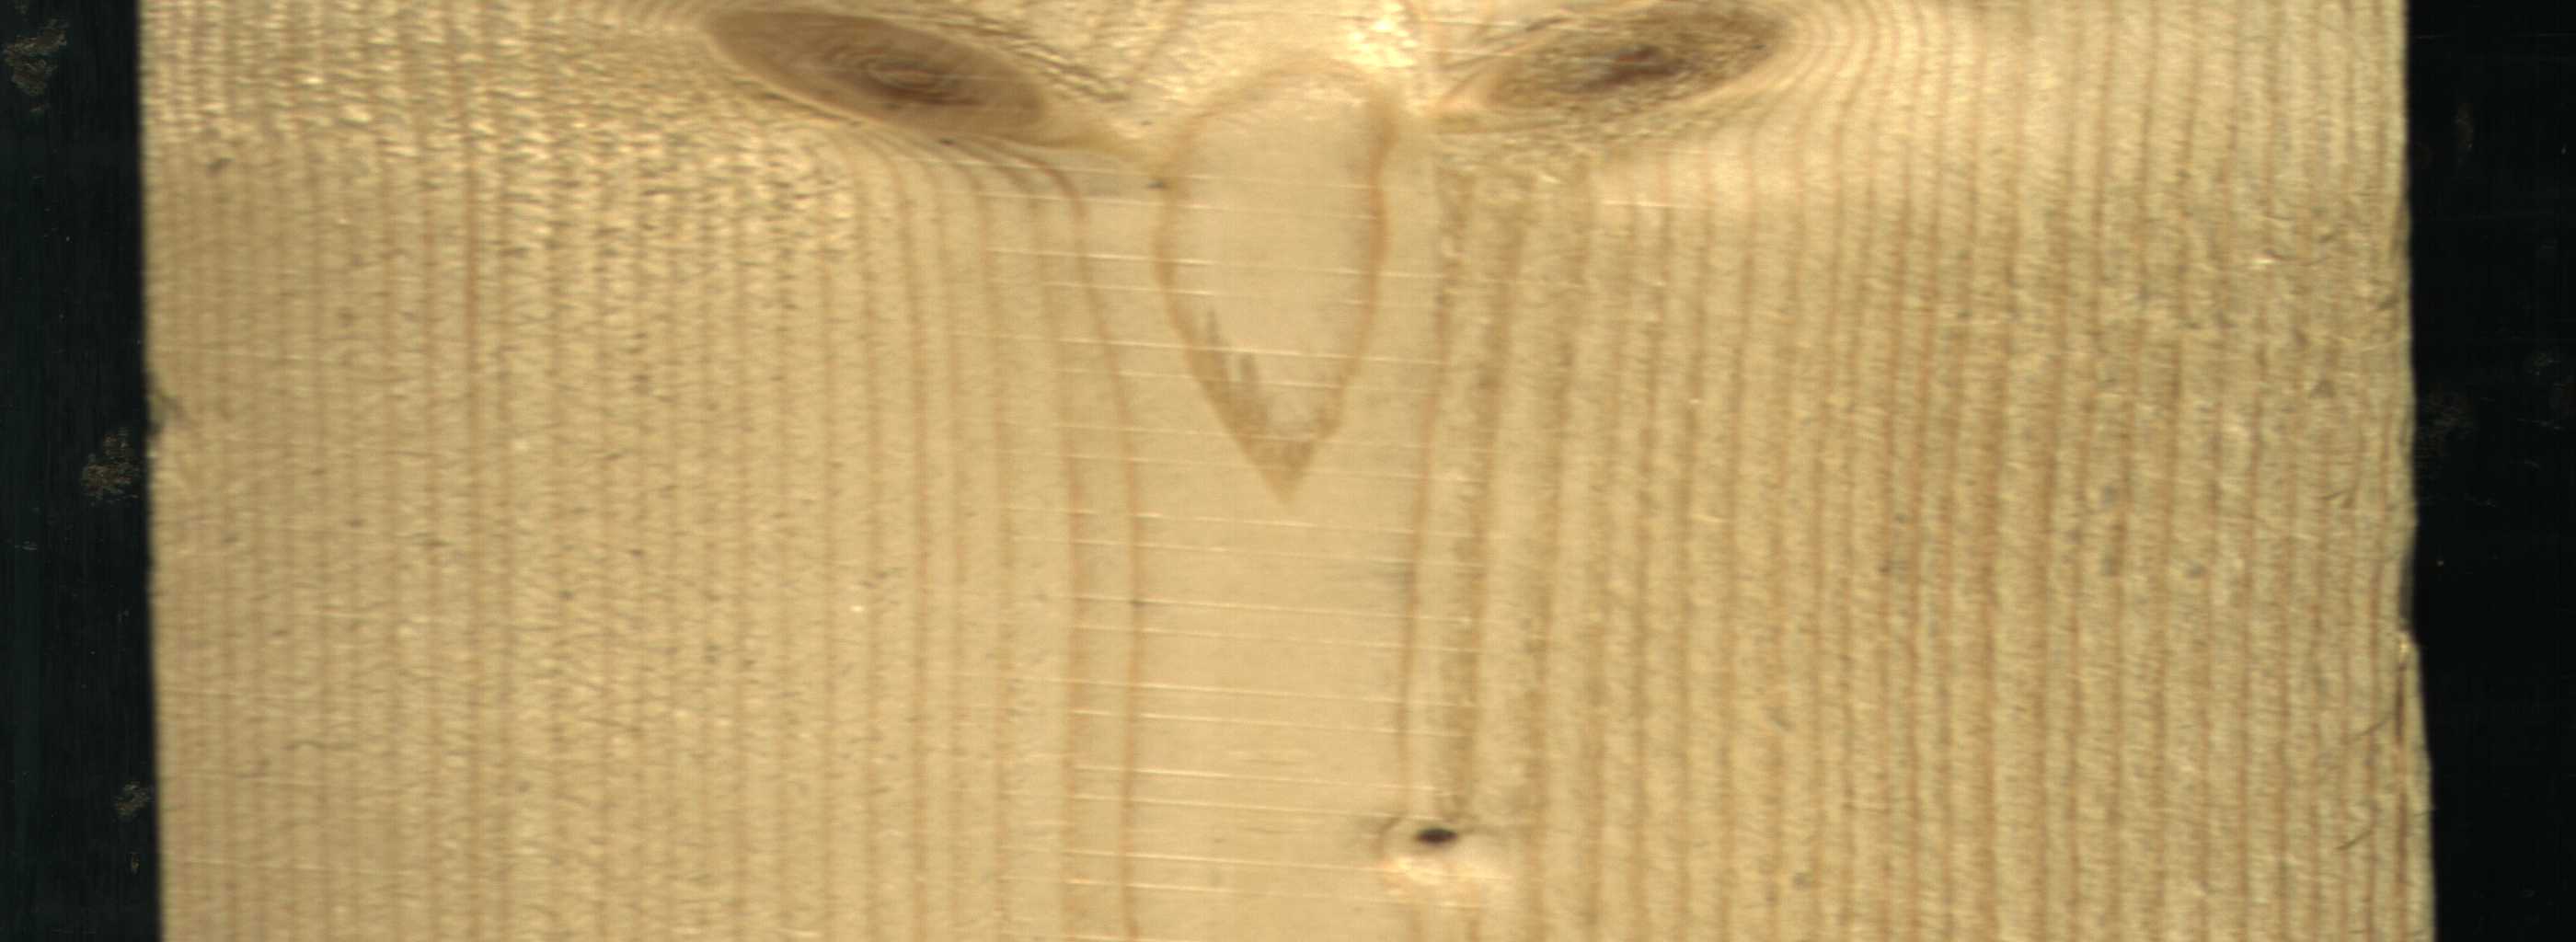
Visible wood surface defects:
Live_Knot
Live_Knot
Live_Knot